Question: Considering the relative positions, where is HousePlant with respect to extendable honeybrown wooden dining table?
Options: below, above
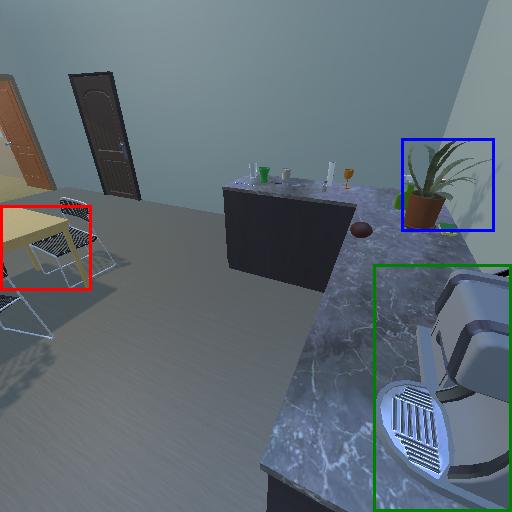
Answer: below